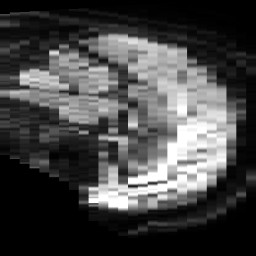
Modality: TRACE
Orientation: sagittal
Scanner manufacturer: philips
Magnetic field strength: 3 T
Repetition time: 4.075 s
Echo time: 0.05949 s